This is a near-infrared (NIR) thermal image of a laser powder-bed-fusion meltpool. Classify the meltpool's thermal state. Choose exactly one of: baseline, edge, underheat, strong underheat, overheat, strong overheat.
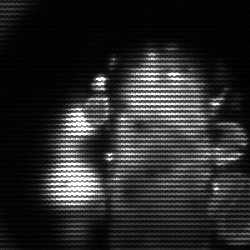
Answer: strong underheat